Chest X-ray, AP view. Patient: 53 years old, sex M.
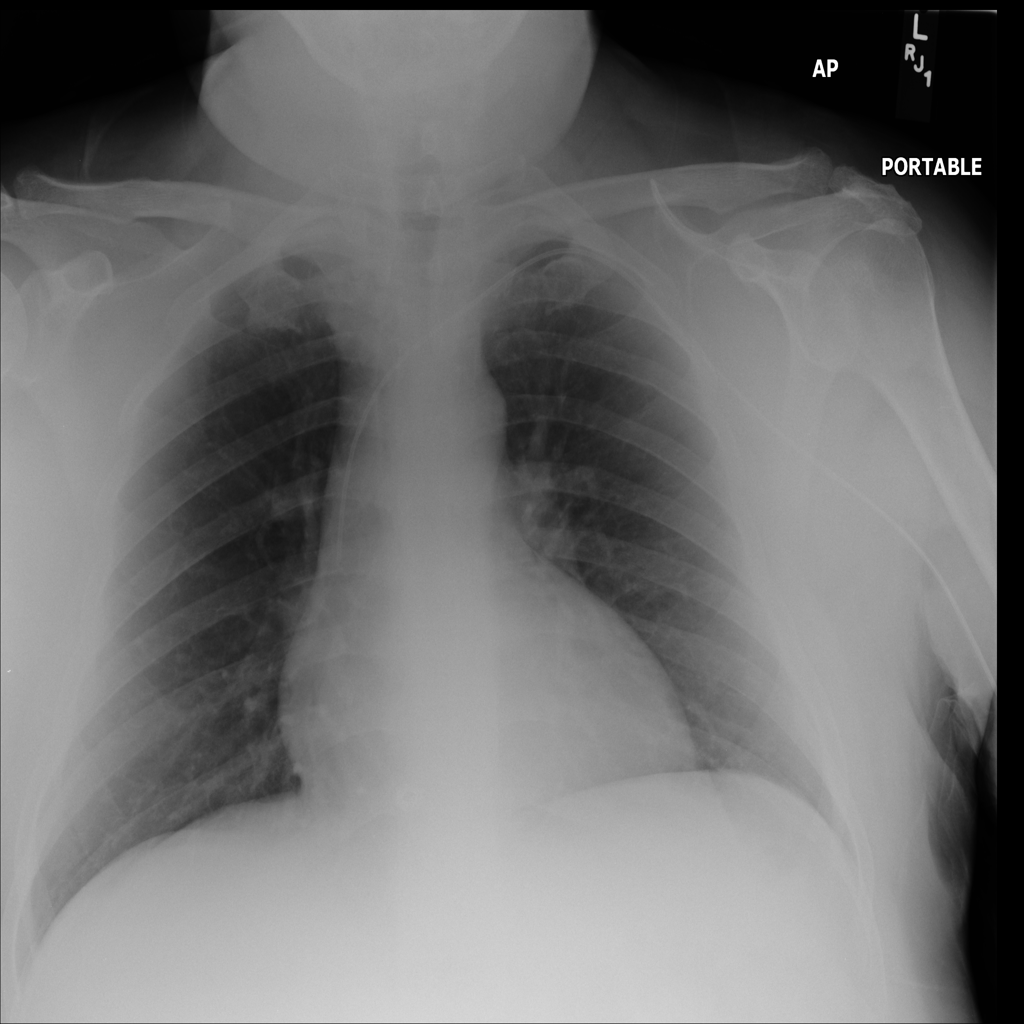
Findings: No Finding